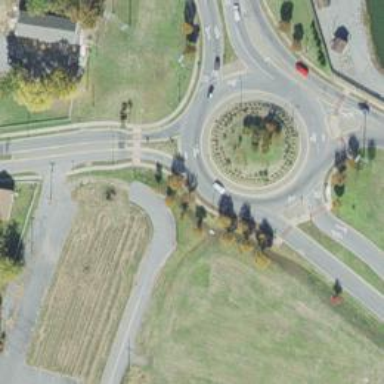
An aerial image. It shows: Secondary road with asphalt surface leading to roundabout junction.